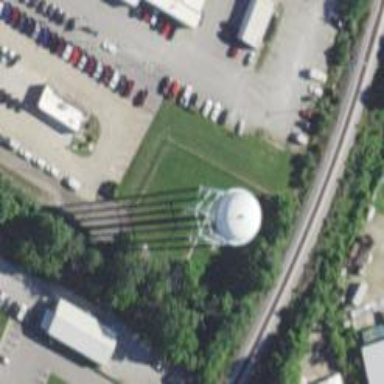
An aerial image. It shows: Water tower that is man-made.